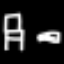
Label: chair